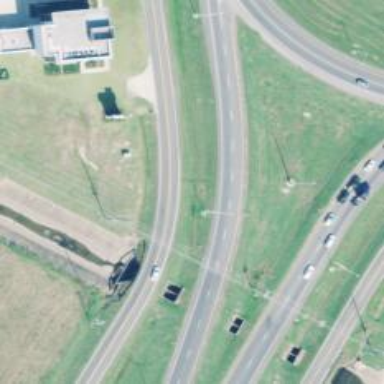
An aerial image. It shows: Trunk highway.